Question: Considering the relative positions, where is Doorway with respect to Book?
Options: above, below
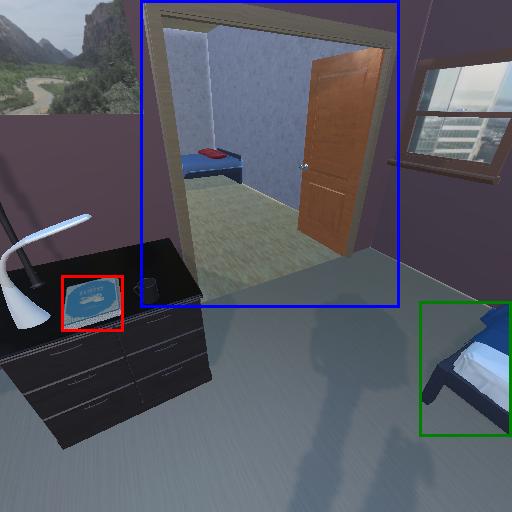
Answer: above